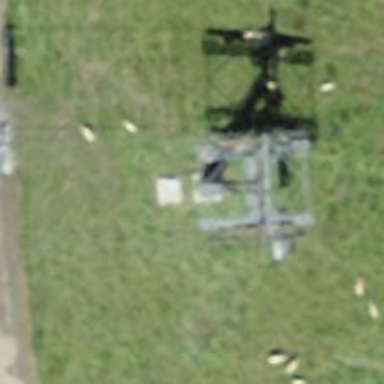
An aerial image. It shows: Chair lift captured from aerial perspective.